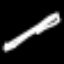
Label: pencil